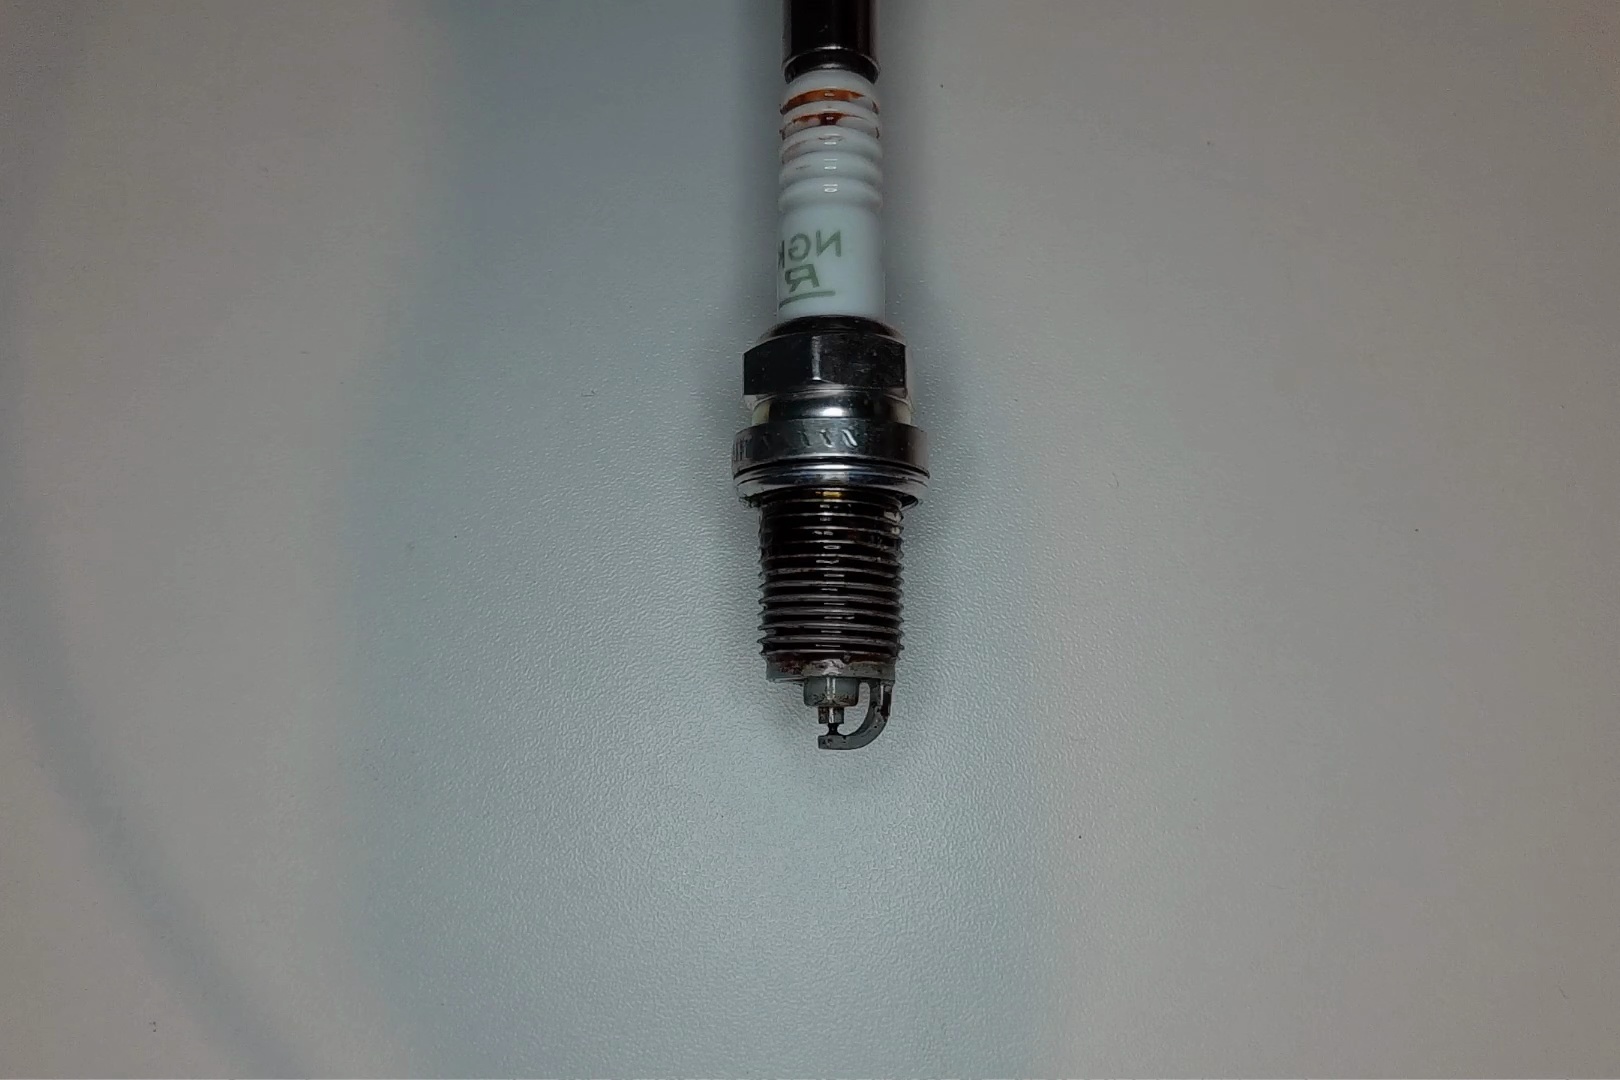
Label: anomaly